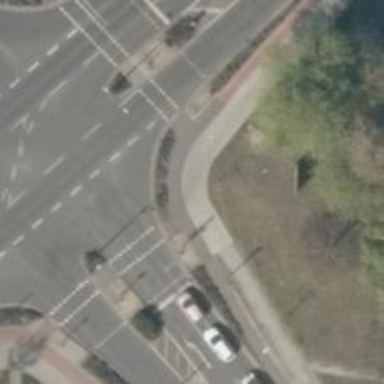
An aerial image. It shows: Secondary road with asphalt surface. There is sidewalk on the left and cycle track on the left side.